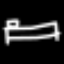
Label: bed